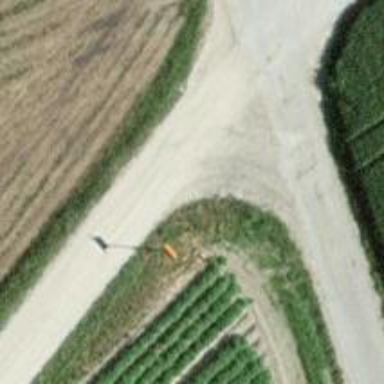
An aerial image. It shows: Pole with roof covering.